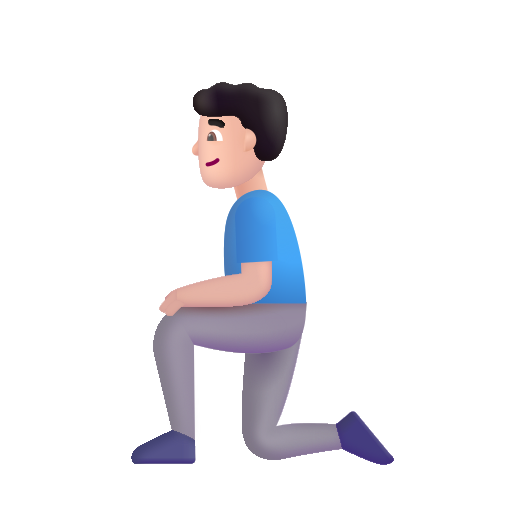
man kneeling color light